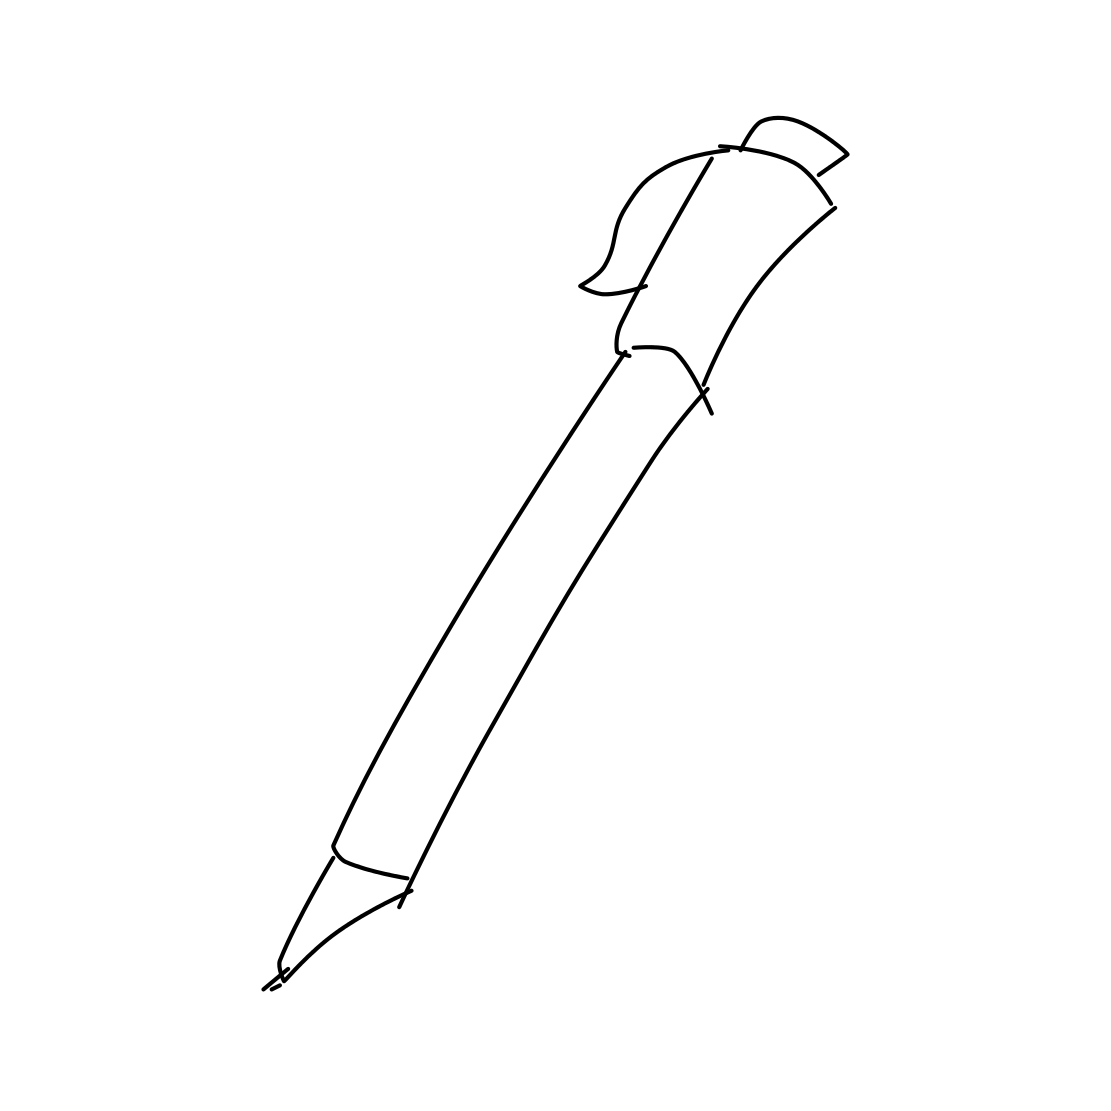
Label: pen